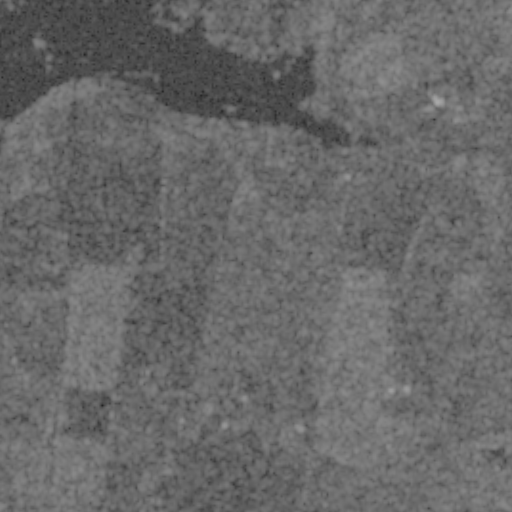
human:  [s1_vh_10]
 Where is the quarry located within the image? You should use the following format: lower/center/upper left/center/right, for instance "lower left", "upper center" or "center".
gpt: The quarry is located in the upper right of the image.
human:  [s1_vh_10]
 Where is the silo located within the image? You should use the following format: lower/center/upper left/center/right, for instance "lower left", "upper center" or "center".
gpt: The silo is located in the lower right of the image.
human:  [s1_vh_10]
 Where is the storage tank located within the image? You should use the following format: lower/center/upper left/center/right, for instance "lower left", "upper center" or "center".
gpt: The storage tank is located in the center right of the image.
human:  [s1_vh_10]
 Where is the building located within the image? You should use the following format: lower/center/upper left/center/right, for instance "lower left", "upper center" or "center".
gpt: There is no building in the image.

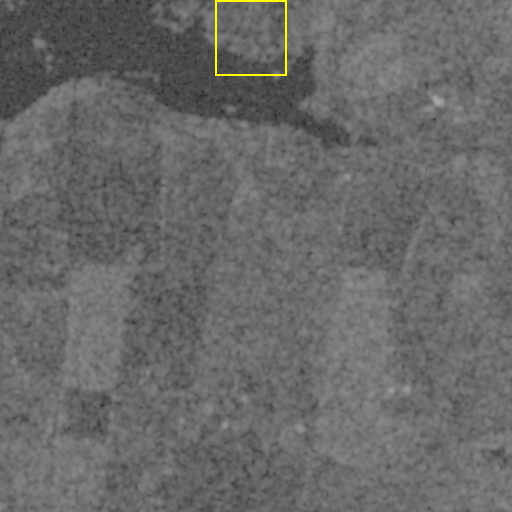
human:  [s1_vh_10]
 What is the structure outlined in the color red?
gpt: There is no red outline.
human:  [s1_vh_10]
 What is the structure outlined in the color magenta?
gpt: There is no structure outlined in magenta.